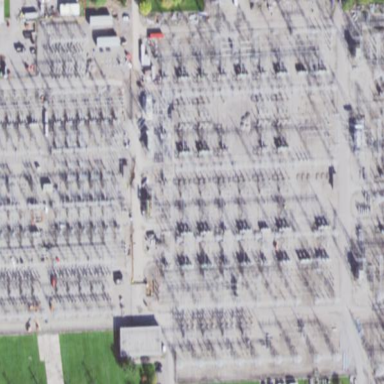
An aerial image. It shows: Transmission level substation.